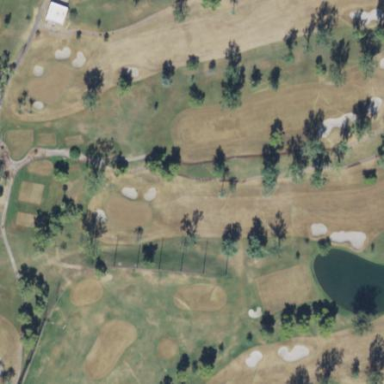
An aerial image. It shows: Rough grassy area used for golf.